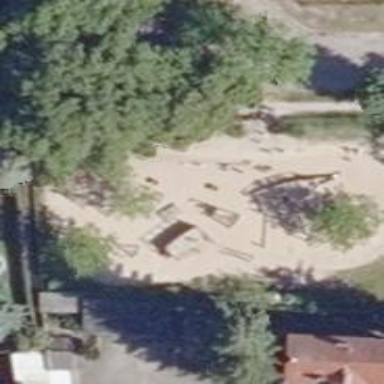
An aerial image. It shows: Ship-themed playground with surface of sand.